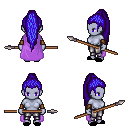
a pixel art fantasy rpg character, female body template, dark elf, purple skin, lavender cape, metal pants, blue extra-long topknot hairstyle, cloth bracers, black slippers, spear, four views (front, back, left, right), 2x2 character sprite sheet, small pixel art, hard edges, no anti-aliasing